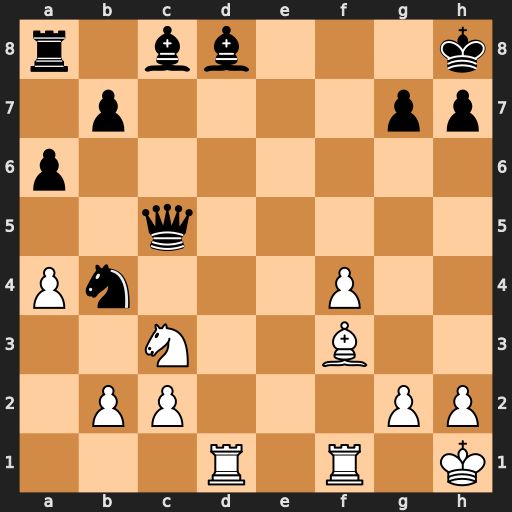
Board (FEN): r1bb3k/1p4pp/p7/2q5/Pn3P2/2N2B2/1PP3PP/3R1R1K
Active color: w
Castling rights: -
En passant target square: -
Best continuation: Rxd8+ Qf8 Rxf8#